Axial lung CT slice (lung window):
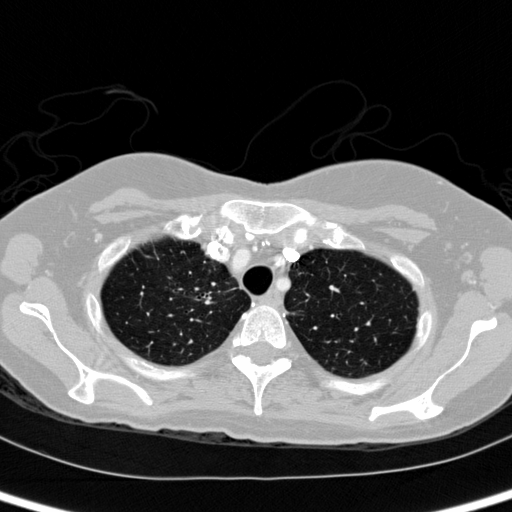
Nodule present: no